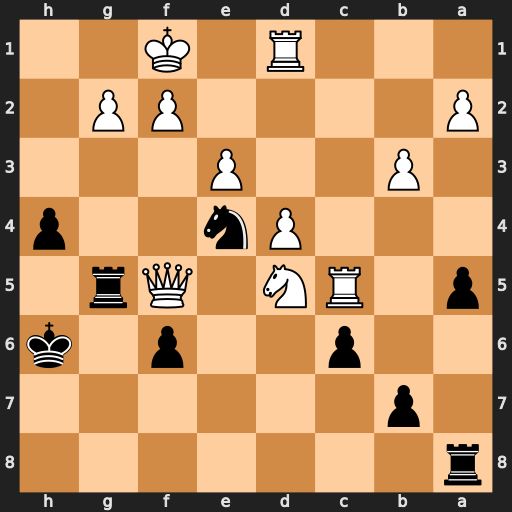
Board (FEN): r7/1p6/2p2p1k/p1RN1Qr1/3Pn2p/1P2P3/P4PP1/3R1K2
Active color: b
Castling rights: -
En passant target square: -
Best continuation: Rxf5 Nf4 Nxc5